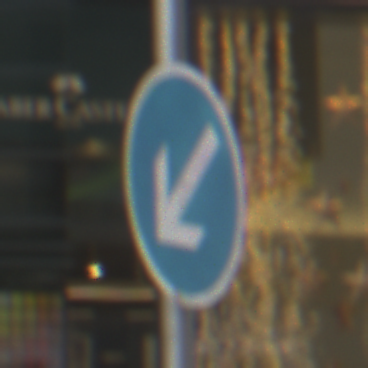
Verkehrszeichen: VorgeschriebeneVorbeifahrtLinks
Umgebung: Outdoor, Urban
Tageszeit: Midday
Wetter: Overcast
Licht: Natural
Jahreszeit: NotSpecified
Kontrast: LowContrast